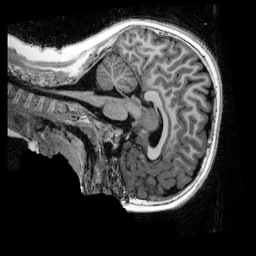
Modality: UNIT1_denoised
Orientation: sagittal
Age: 8
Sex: male
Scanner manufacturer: siemens
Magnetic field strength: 3 T
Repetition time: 4 s
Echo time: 0.00303 s